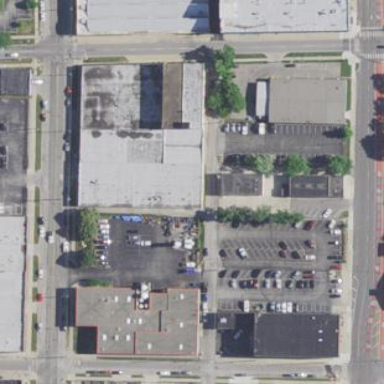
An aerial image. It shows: Office building.